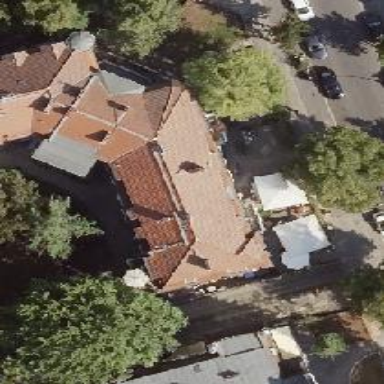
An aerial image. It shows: Café.